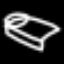
Label: bed